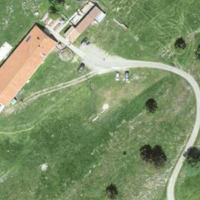
EUNIS habitat code: 23
Species observed at this site:
Phylloscopus collybita
Lophophanes cristatus
Erithacus rubecula
Phoenicurus ochruros
Regulus regulus
Nucifraga caryocatactes
Fringilla coelebs
Regulus ignicapilla
Garrulus glandarius
Buteo buteo
Falco tinnunculus
Gentianella campestris
Periparus ater